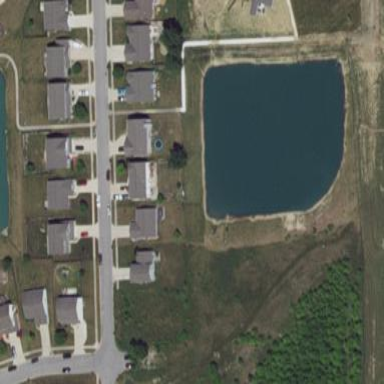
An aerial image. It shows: Pond with natural water.